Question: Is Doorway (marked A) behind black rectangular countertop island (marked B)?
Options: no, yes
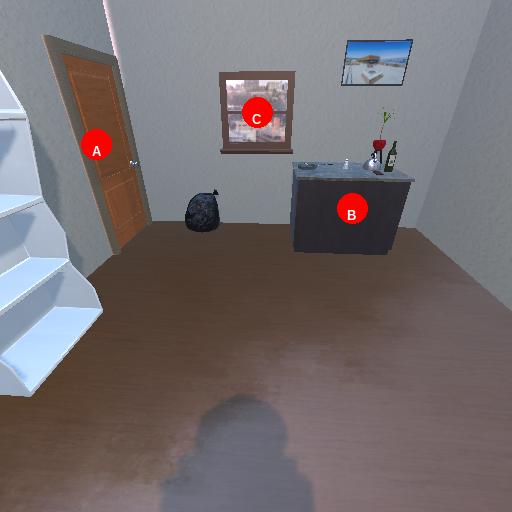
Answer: no